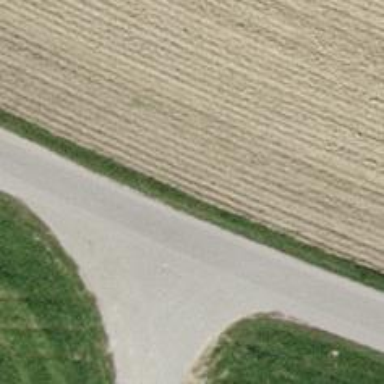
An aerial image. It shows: Asphalt track with grade 1 tracktype.